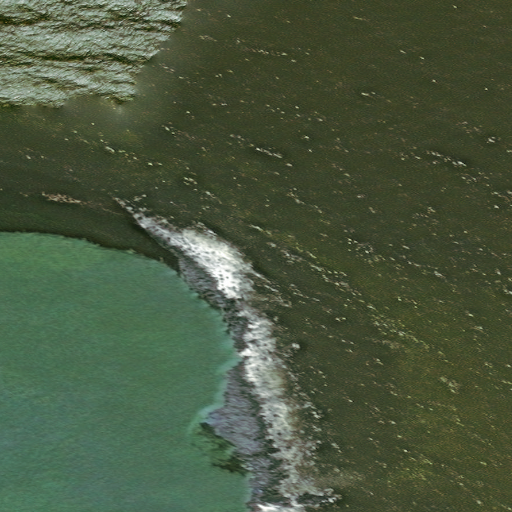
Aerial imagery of cape in Alaska named Tolstoi Point containing only unknown